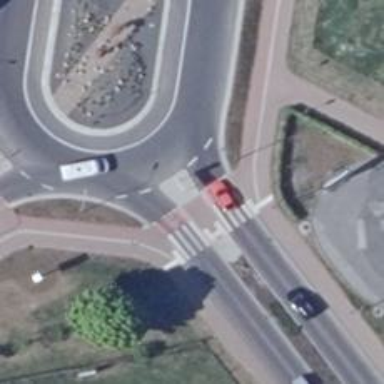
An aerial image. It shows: Crossing along path.